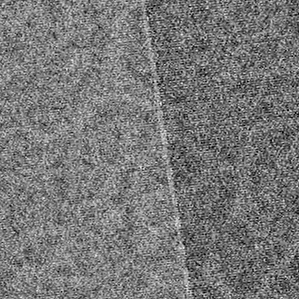
Label: frost